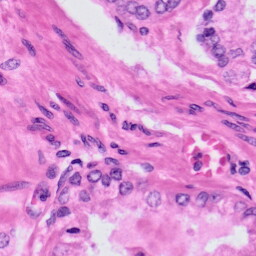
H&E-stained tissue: Prostate